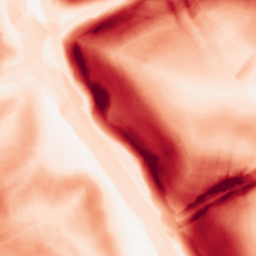
Category: morphological
Decomposition family: morphological_gradient
Decomposition parameters: size: 10
shape: diamond
Upsampling method: bilinear
Upsampling parameters: scale: 2
Upsampling scale: 2